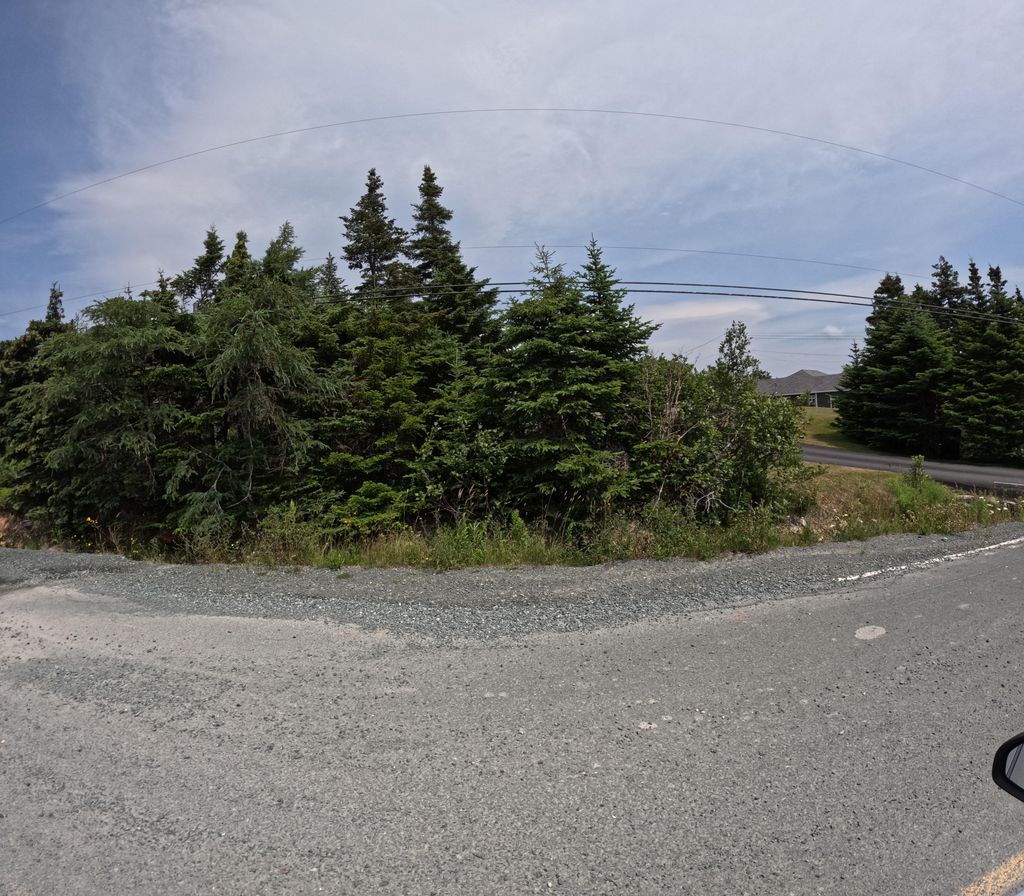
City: st_johns